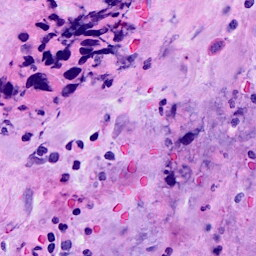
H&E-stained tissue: Breast